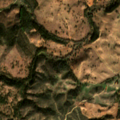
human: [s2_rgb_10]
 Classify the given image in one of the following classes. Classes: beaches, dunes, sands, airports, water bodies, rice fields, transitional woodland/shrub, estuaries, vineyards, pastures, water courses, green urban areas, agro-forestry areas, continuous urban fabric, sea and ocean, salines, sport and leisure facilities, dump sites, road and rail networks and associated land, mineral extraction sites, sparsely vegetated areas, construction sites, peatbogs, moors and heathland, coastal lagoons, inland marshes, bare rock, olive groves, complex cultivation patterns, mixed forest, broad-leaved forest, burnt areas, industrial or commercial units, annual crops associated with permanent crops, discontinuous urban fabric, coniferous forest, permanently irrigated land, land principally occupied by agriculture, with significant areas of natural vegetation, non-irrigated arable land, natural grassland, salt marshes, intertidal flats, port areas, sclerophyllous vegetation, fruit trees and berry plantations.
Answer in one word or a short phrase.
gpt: non-irrigated arable land, land principally occupied by agriculture, with significant areas of natural vegetation, agro-forestry areas, broad-leaved forest, transitional woodland/shrub